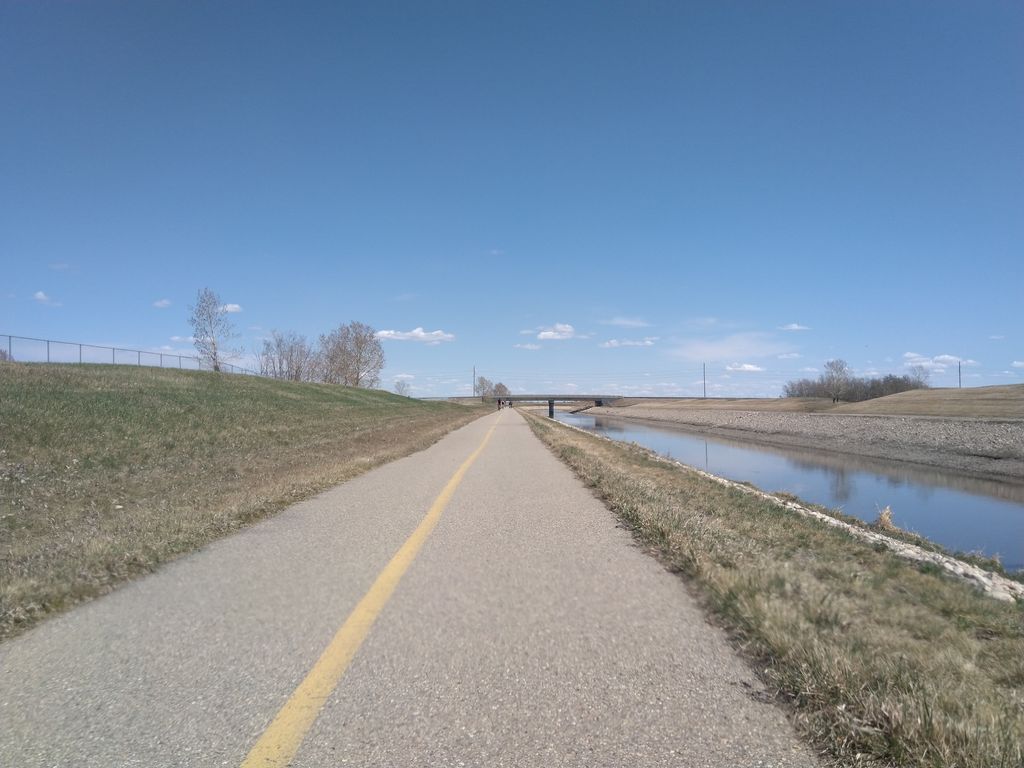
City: calgary